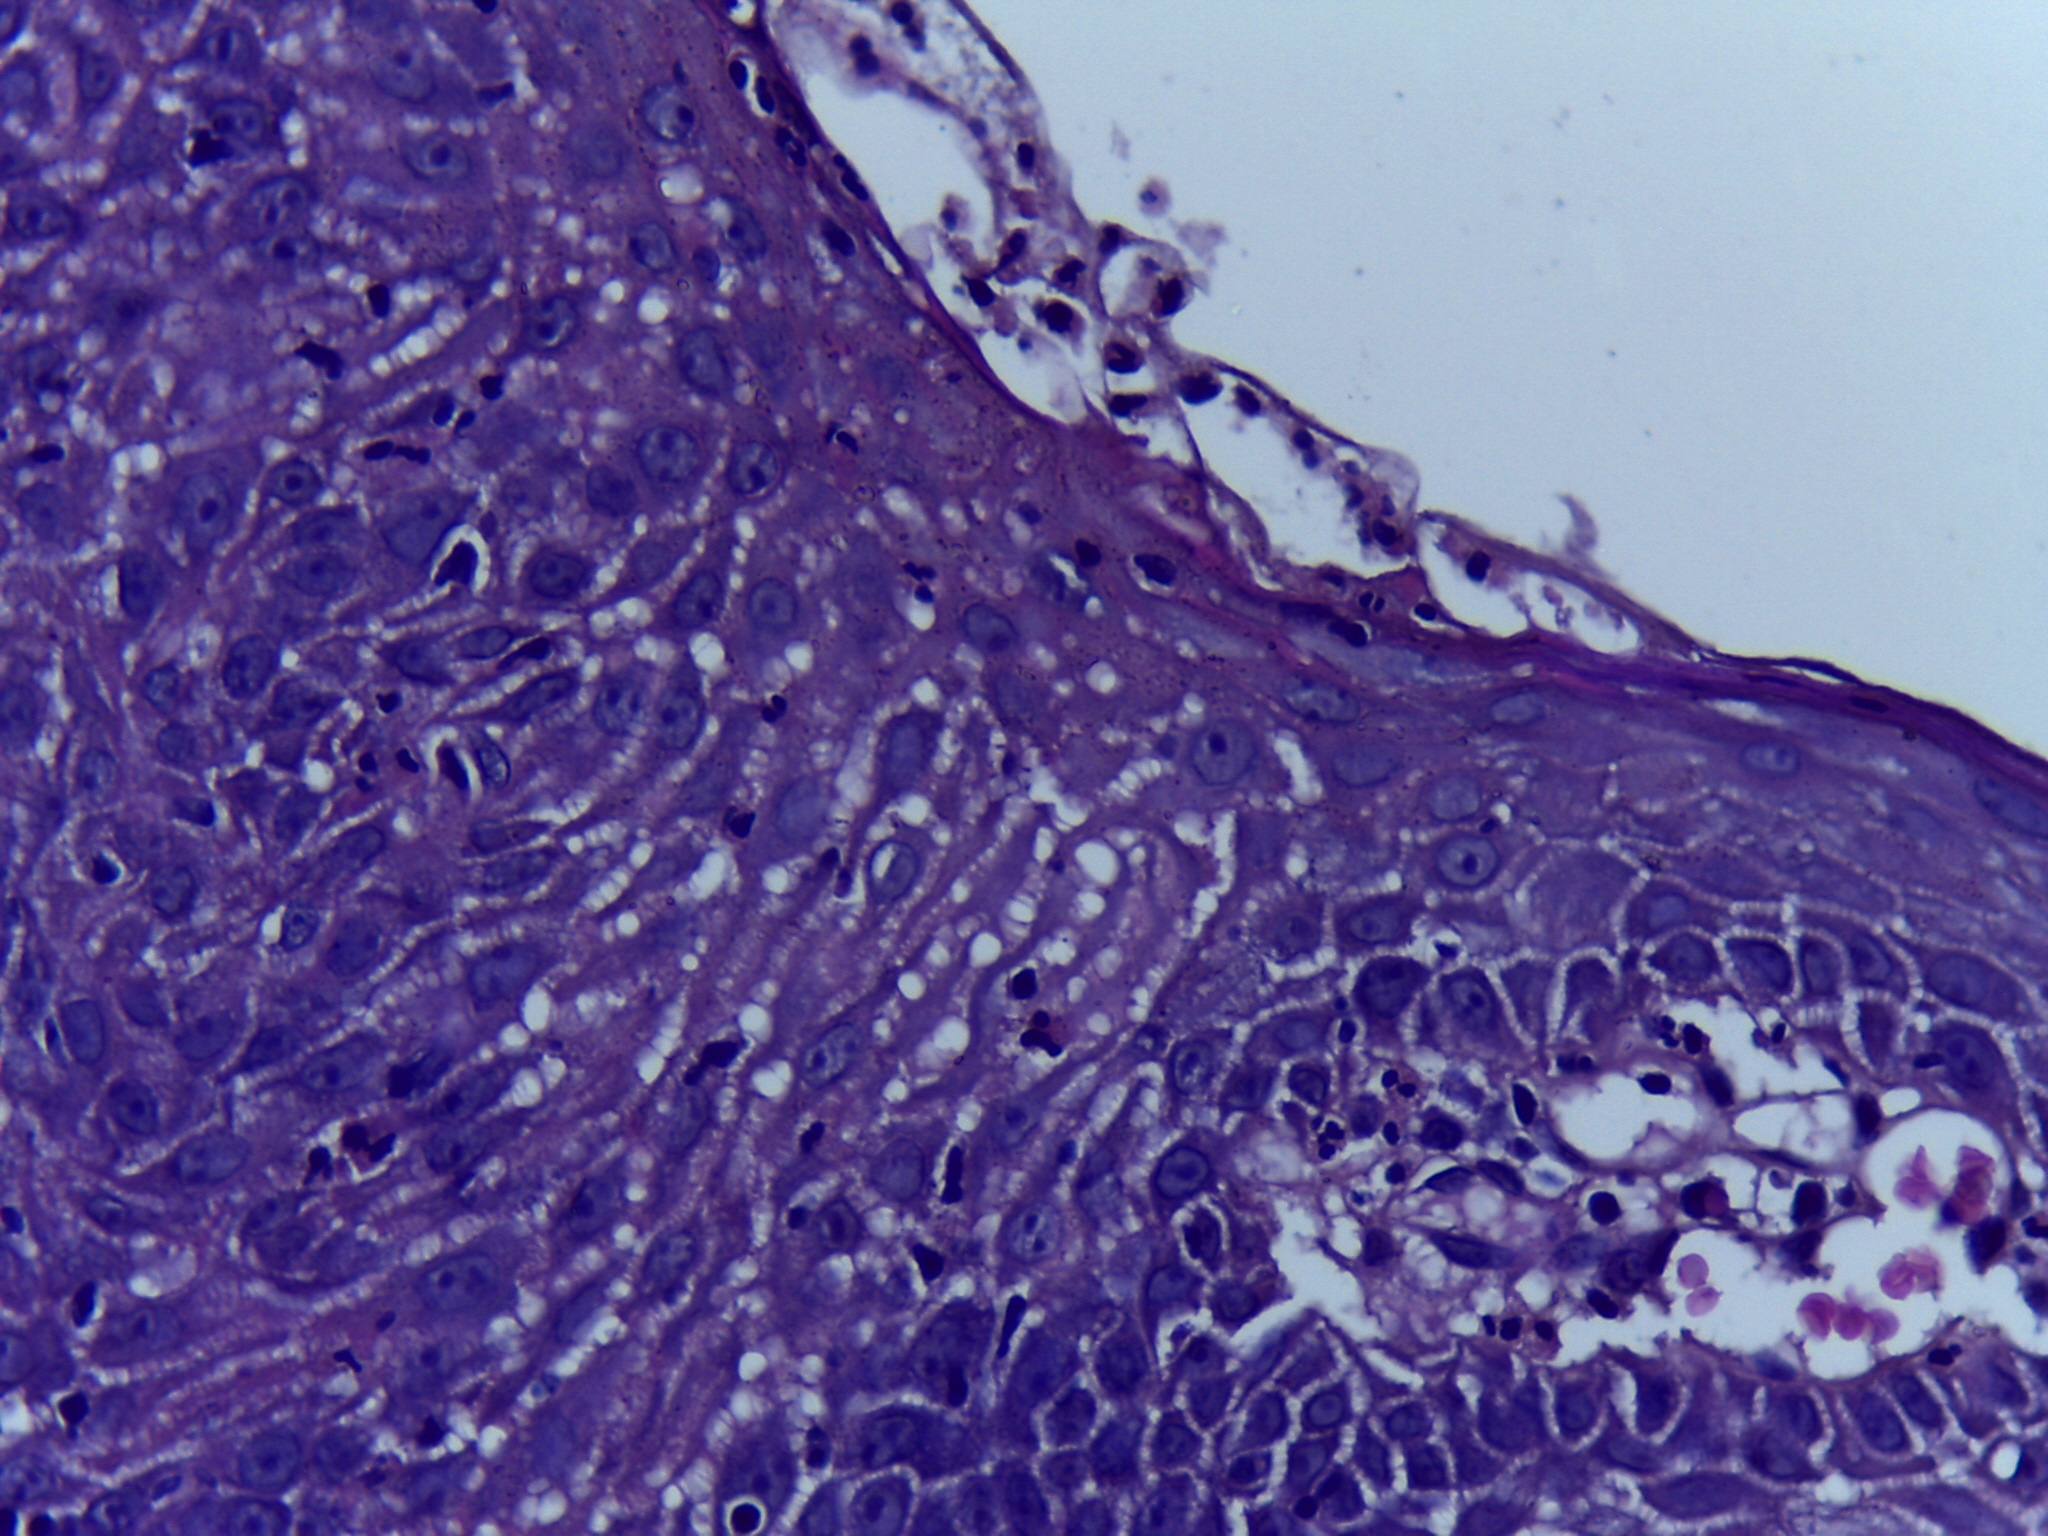
Diagnosis: OSCC